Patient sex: M
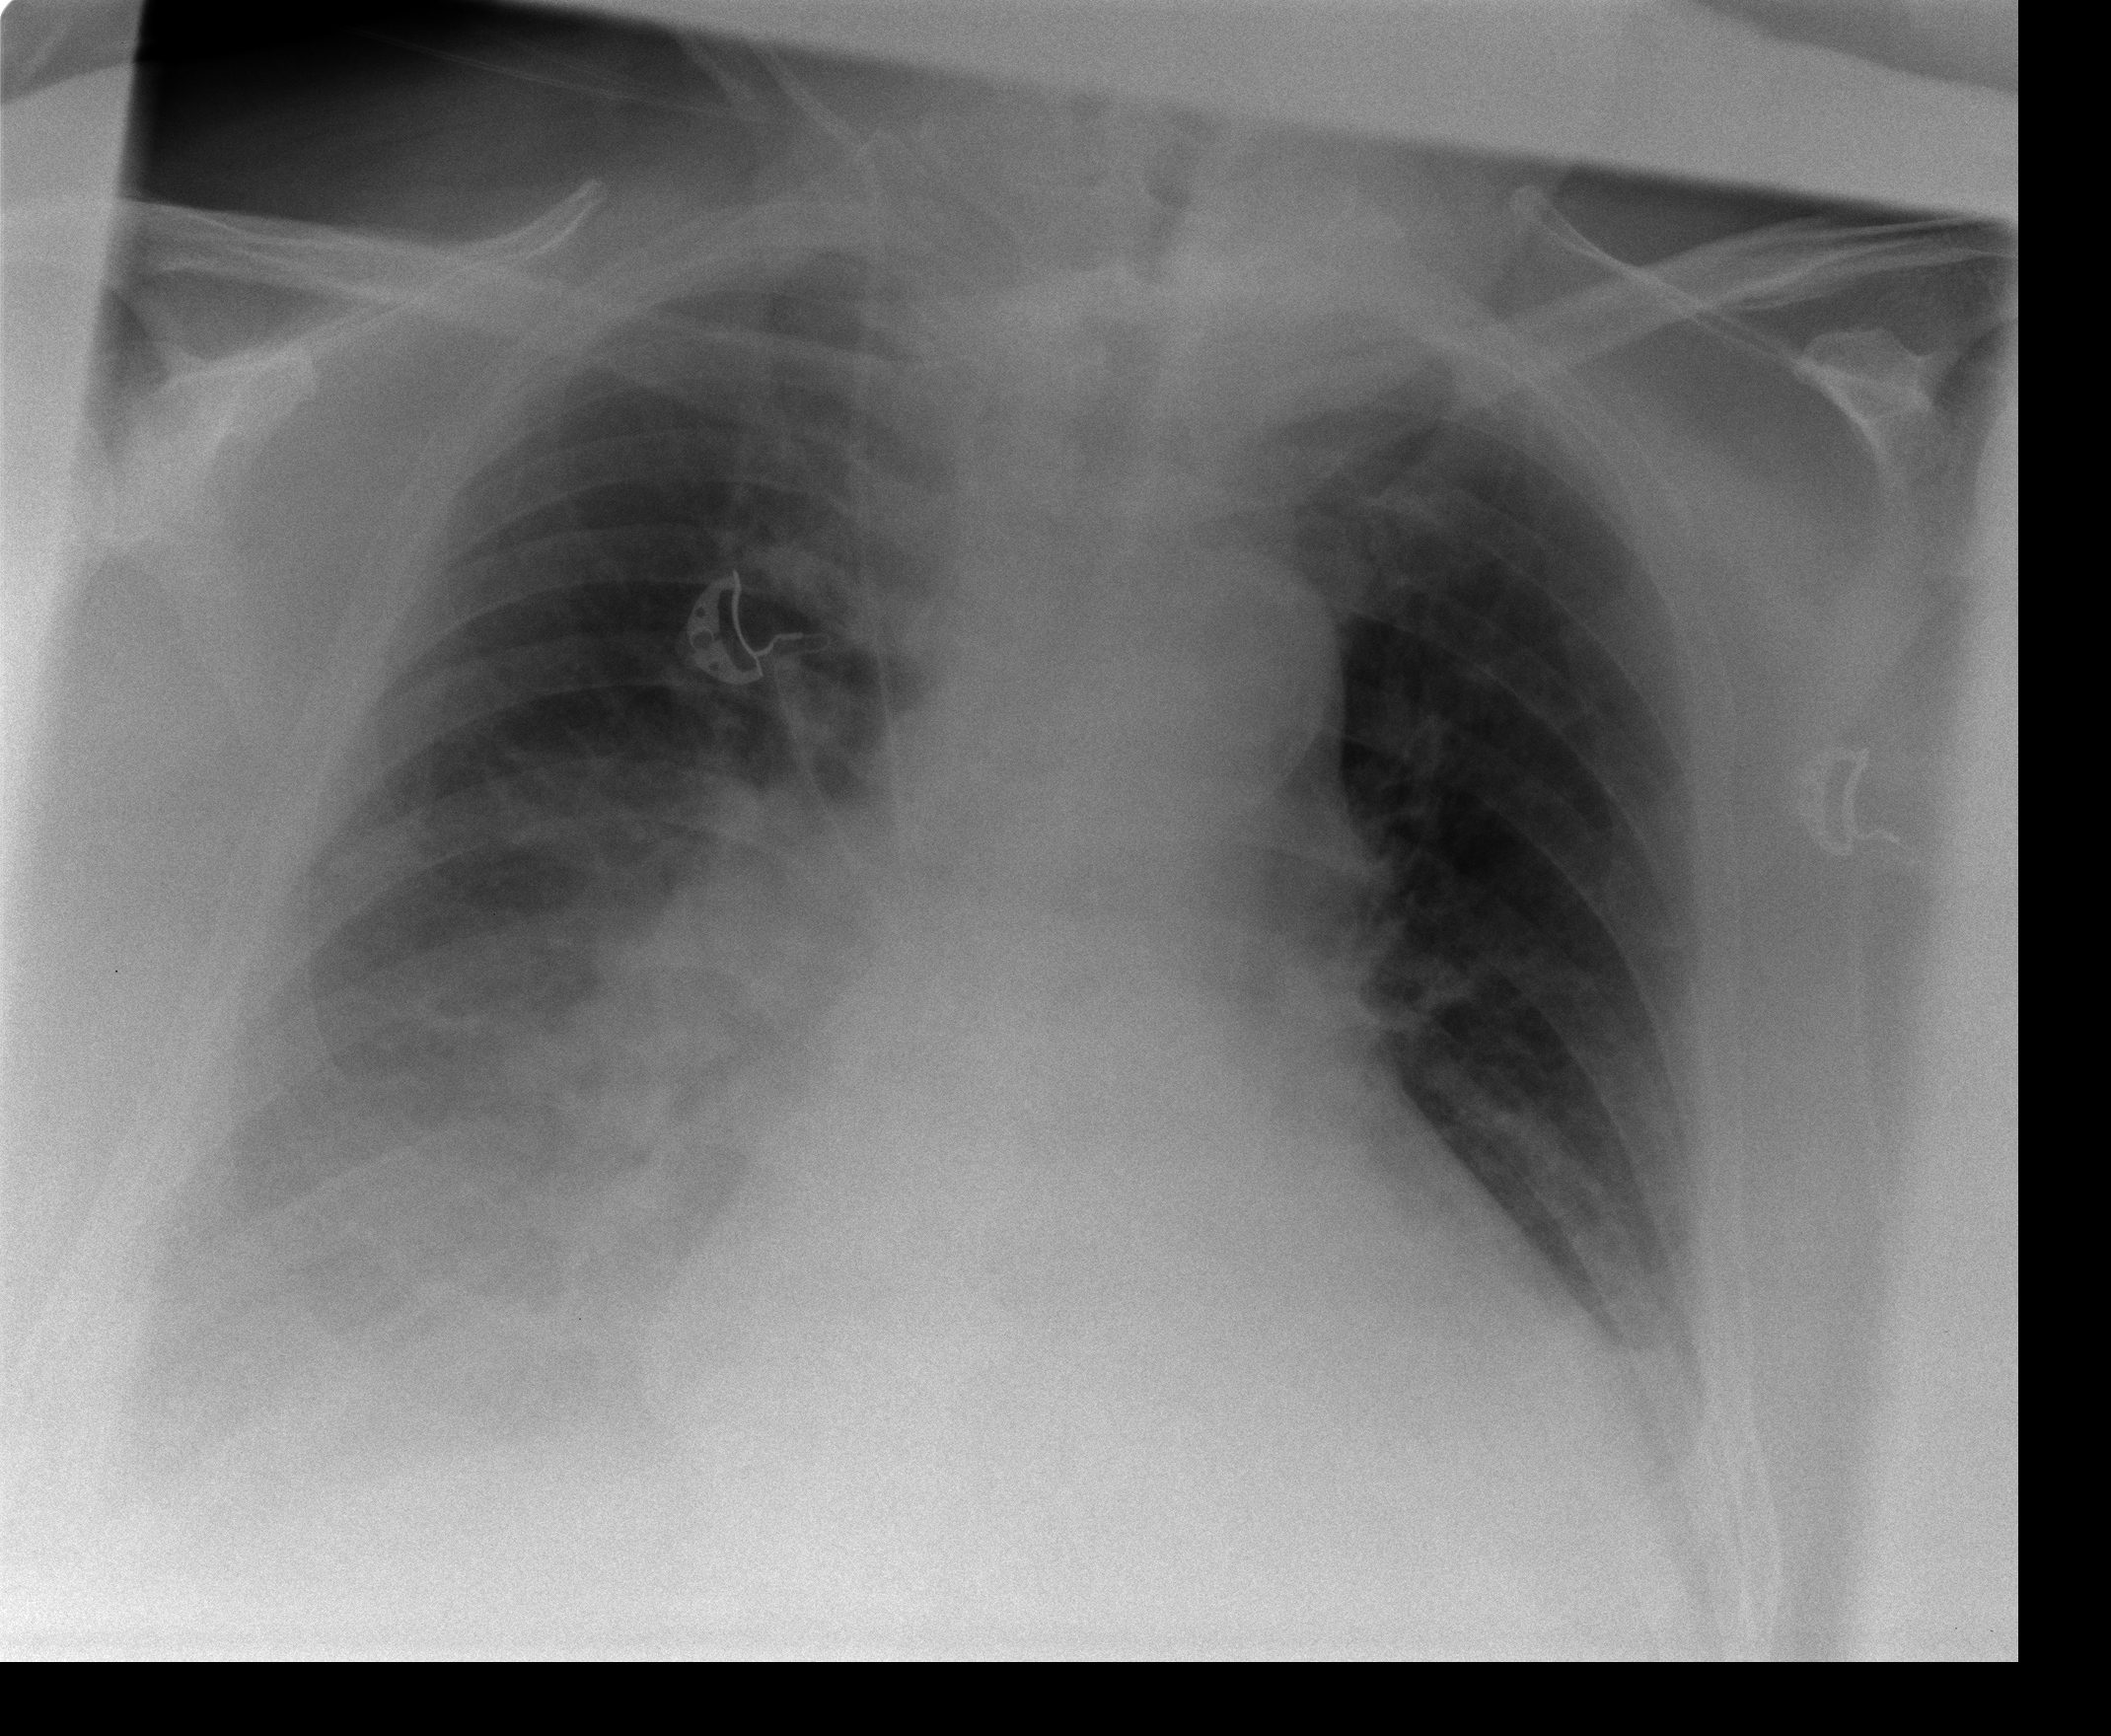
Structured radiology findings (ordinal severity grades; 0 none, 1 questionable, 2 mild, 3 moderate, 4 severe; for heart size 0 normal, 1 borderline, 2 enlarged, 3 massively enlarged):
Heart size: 2
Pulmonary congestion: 2
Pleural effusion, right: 3
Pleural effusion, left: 2
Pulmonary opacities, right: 3
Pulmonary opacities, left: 2
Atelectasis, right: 3
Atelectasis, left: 2